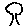
Label: tree